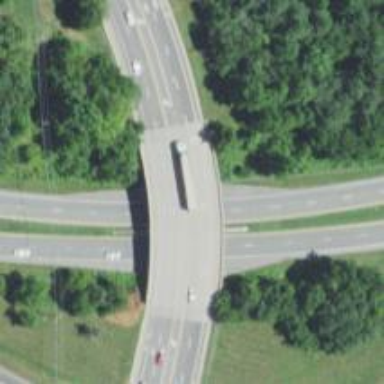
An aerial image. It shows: Trunk highway bridge.